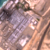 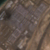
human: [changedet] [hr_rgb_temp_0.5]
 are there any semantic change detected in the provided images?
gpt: Some new buildings appear in the urban area.